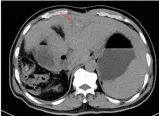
Results of multi-phase CT scans can be evaluated after different periods of conversion therapy. The red arrow indicates an intrahepatic tumor. (A) CT image after two cycles of conversion therapy in the period of non-contrast scan.
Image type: radiology (ct)